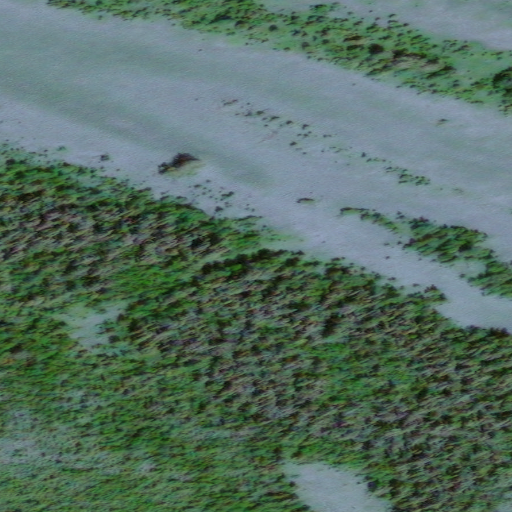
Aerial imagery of cape in Alaska named Winthrop Point containing only unknown